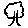
Label: tree